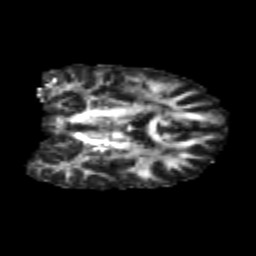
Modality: FA
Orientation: coronal
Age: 22
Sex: female
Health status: healthy
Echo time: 0.074 s